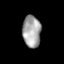
Tissue: skin
Cell type: Others
Senescence score: 0.6728
Nuclear area (px): 572
Mean DAPI intensity: 162.983